Interaction volume radius: 5 \u00c5
Interaction volume height: 15 \u00c5
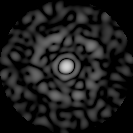
Disorder parameter: 0.8863